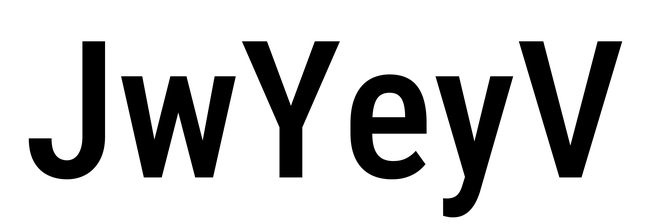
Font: Roboto_Condensed_Medium